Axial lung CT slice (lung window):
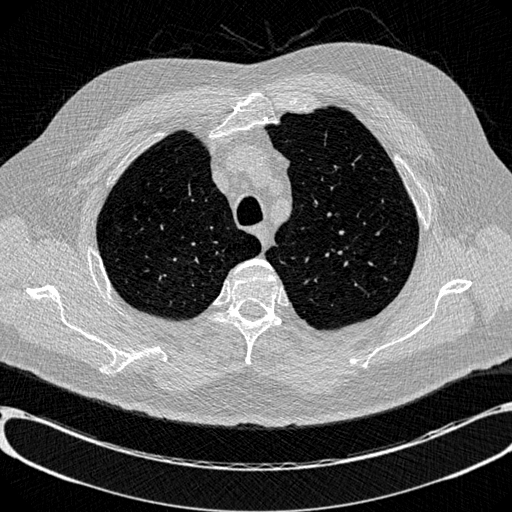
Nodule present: no